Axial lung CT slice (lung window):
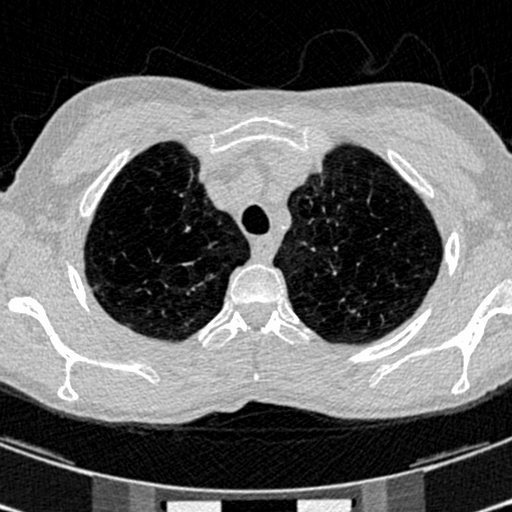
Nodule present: no